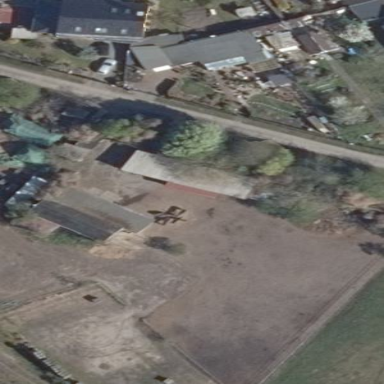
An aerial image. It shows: Farmyard area.